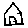
Label: house